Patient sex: M
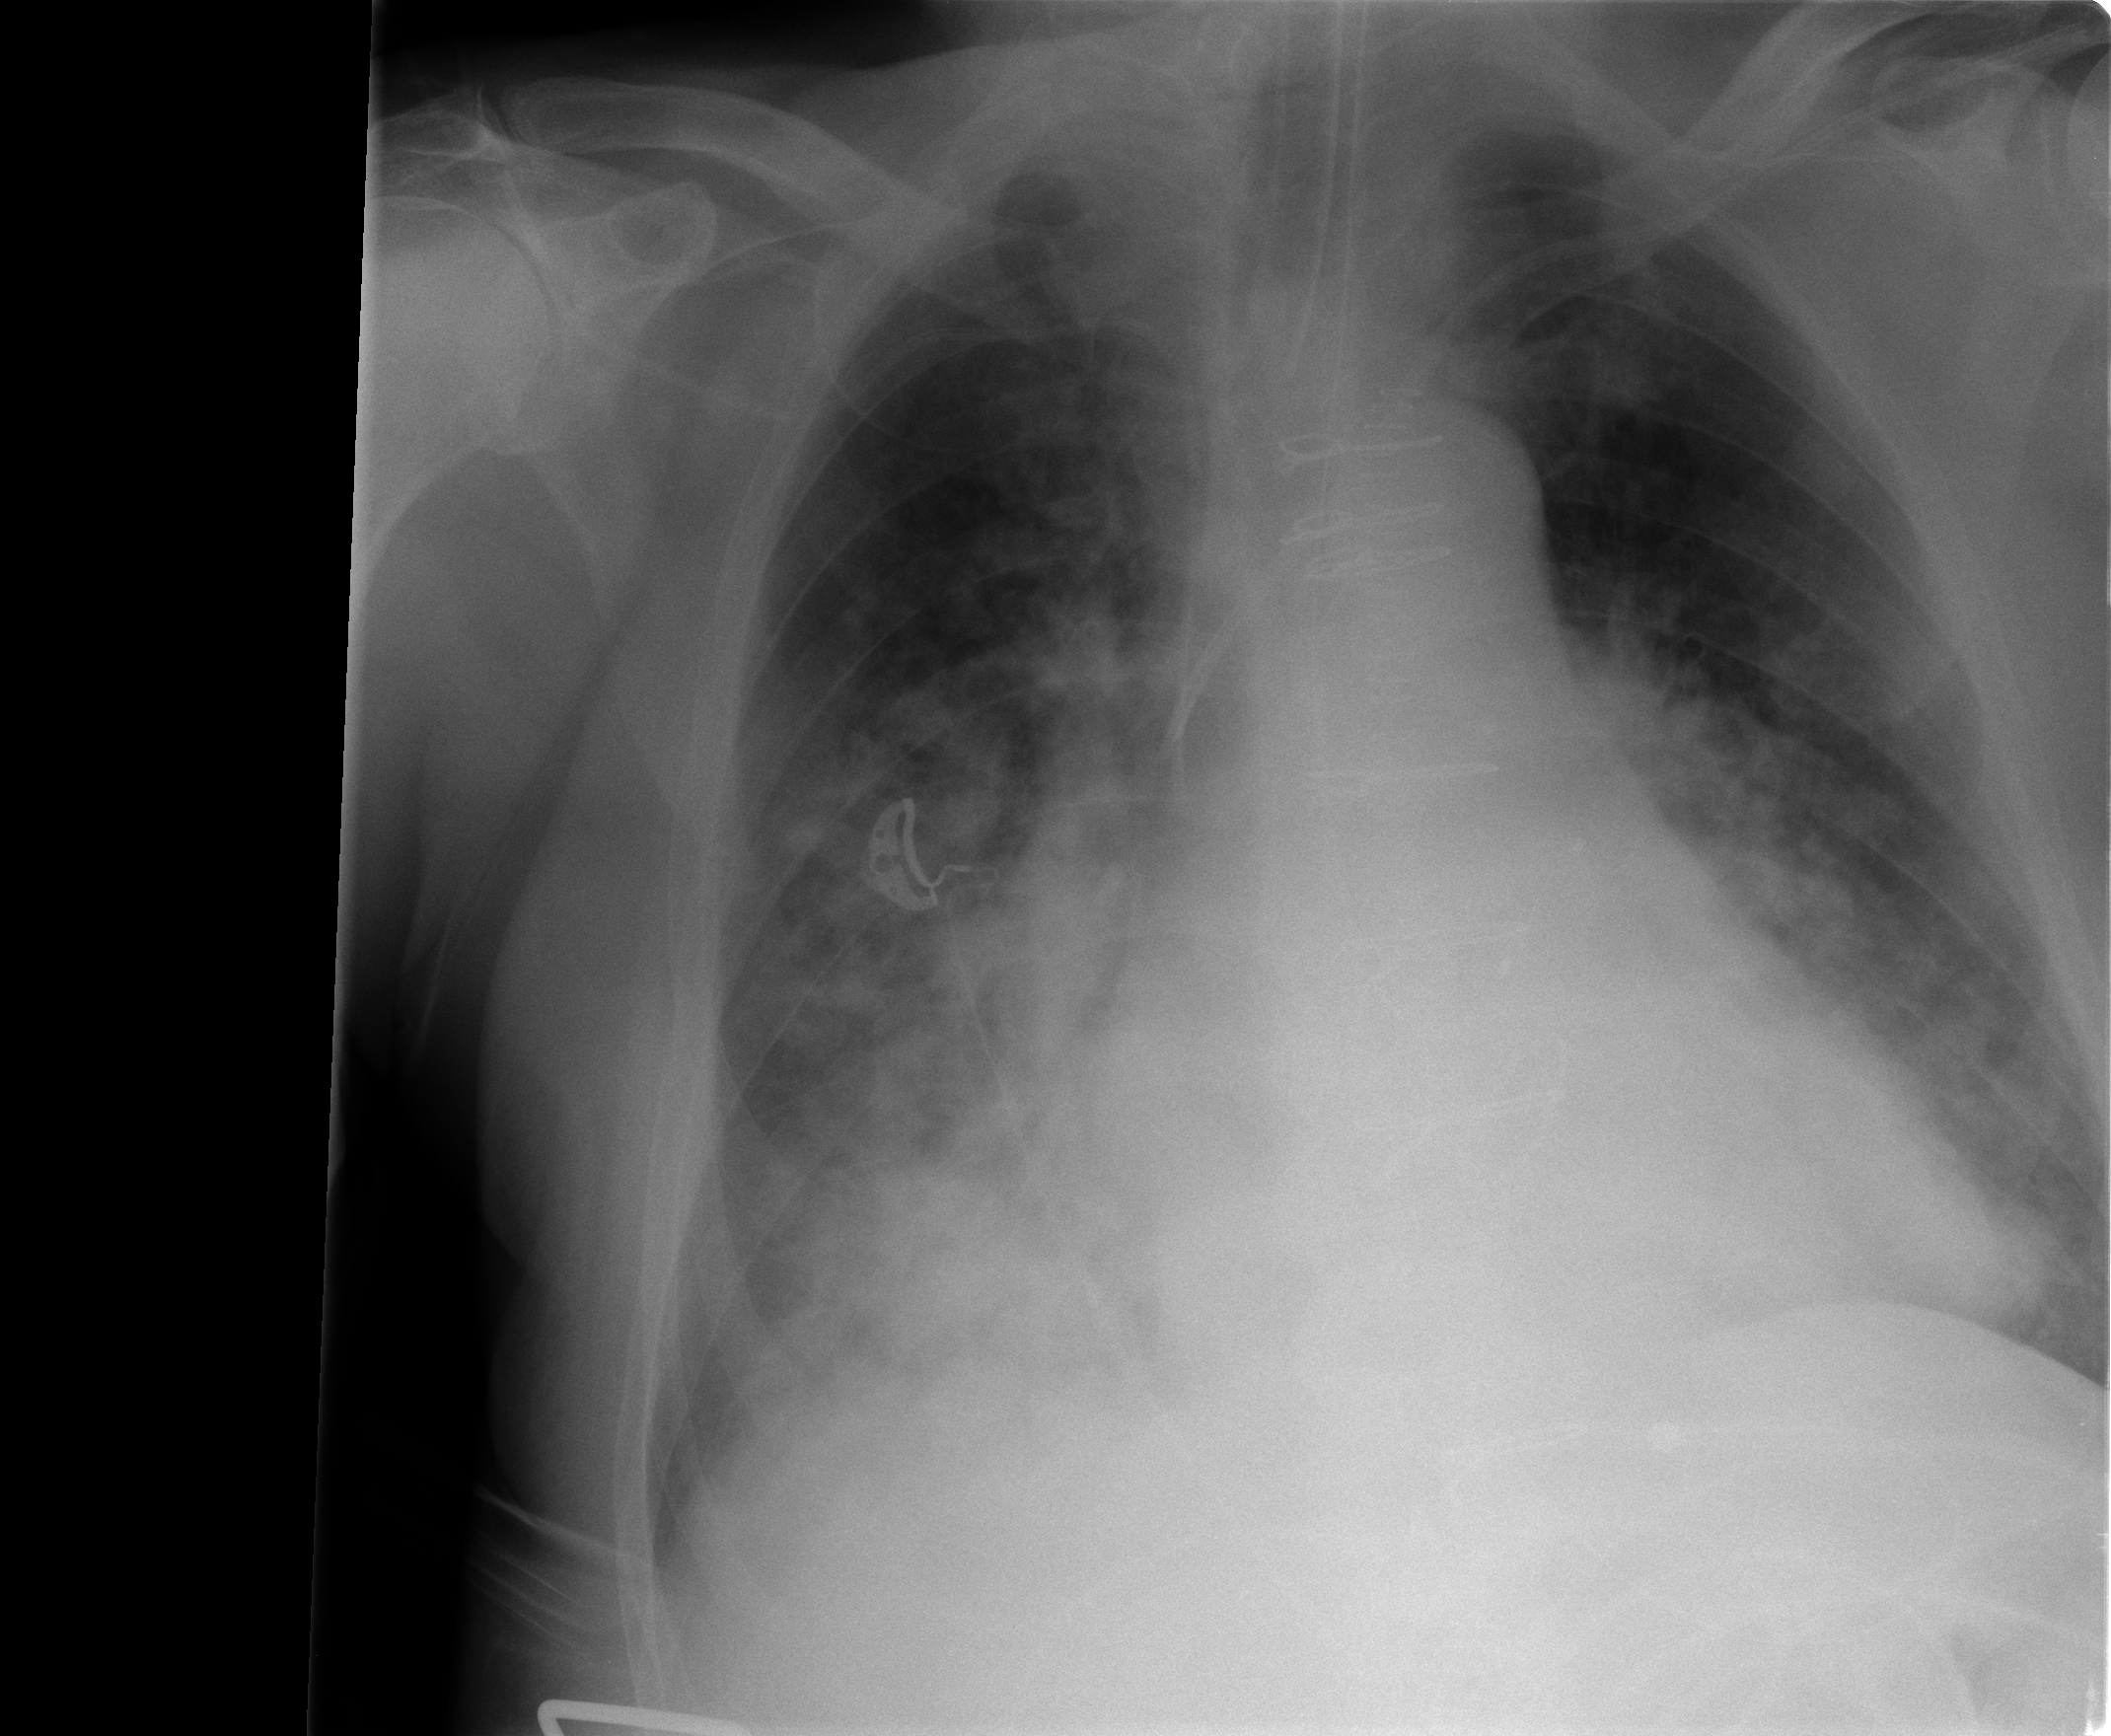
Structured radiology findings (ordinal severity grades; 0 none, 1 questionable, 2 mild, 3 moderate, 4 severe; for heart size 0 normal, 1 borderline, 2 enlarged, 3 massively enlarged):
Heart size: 1
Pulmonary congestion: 2
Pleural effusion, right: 2
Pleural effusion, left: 0
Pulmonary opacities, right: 3
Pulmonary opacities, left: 2
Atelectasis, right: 2
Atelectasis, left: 0